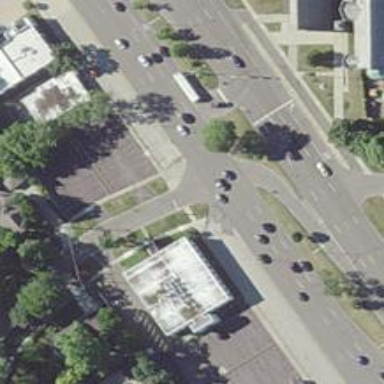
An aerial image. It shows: Unmarked road crossing.